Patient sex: F
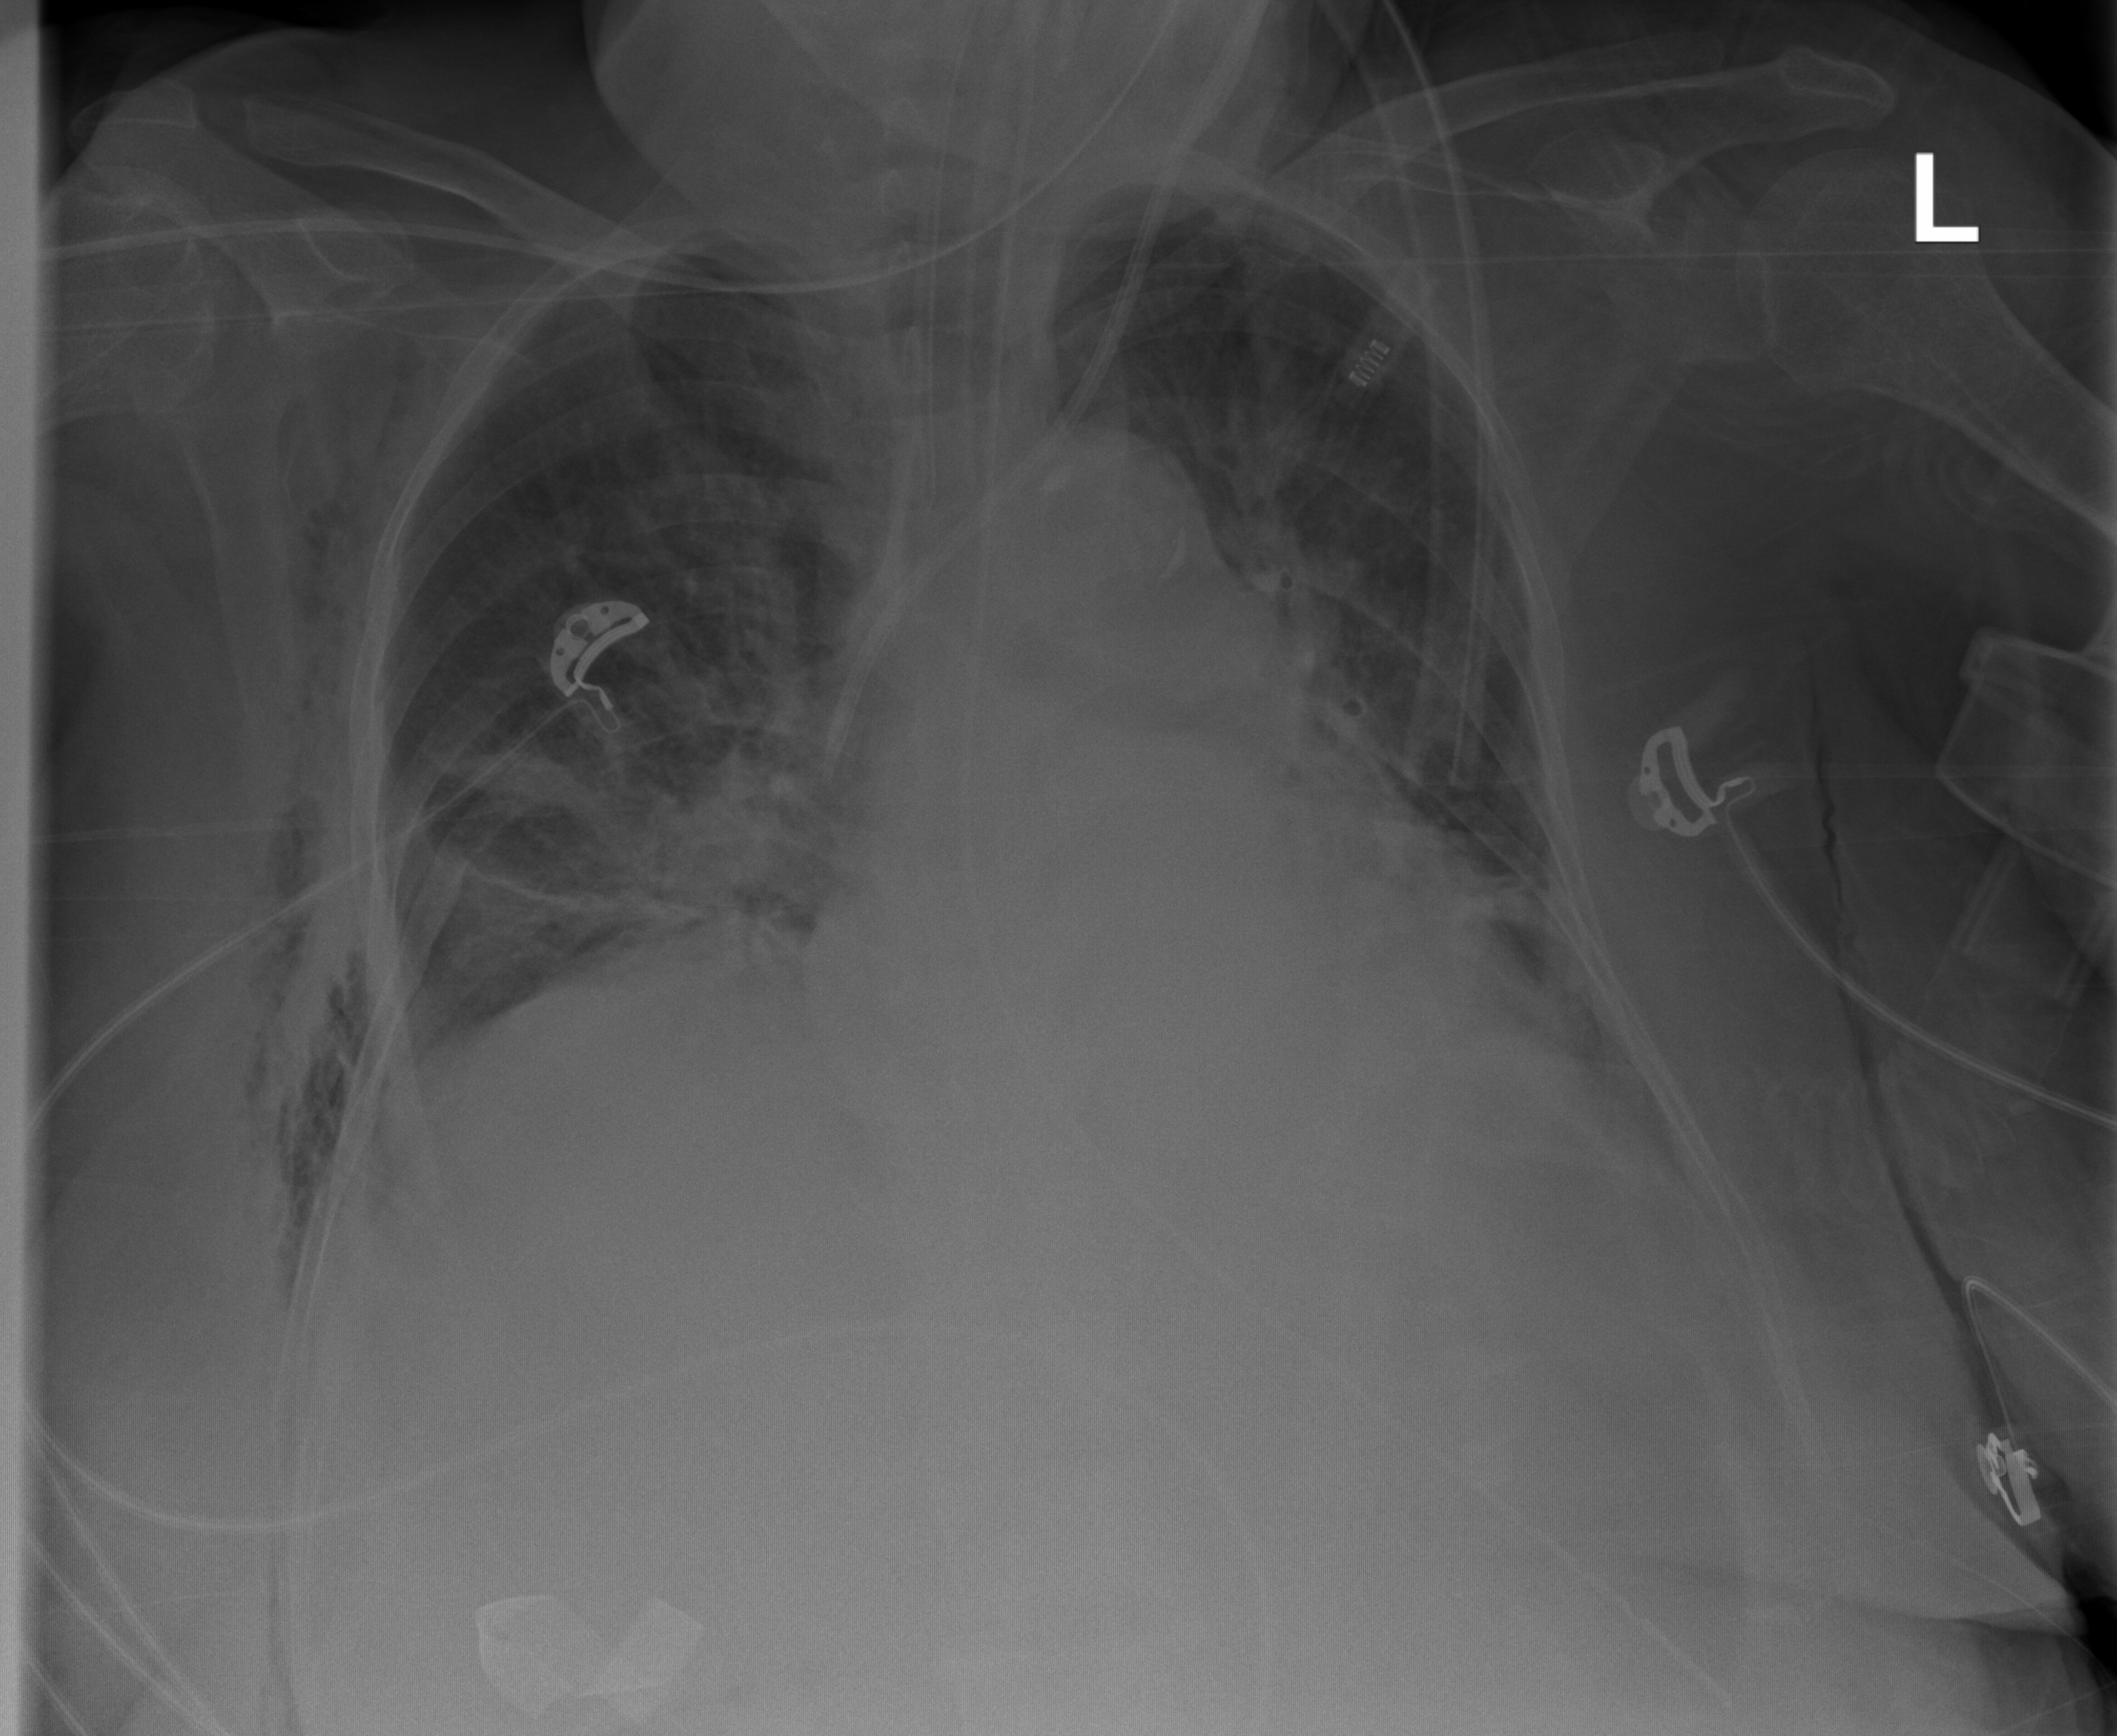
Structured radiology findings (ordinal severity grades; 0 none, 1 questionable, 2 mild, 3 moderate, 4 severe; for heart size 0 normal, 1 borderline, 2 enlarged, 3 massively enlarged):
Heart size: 1
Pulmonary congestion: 1
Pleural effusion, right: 1
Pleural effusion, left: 2
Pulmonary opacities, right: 2
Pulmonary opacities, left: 2
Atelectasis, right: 1
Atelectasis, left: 2